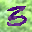
Label: 3